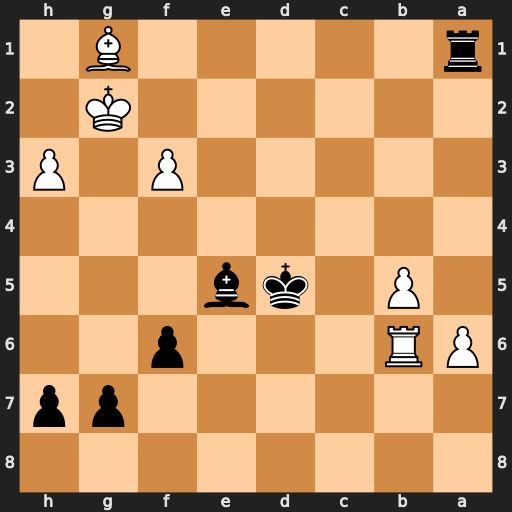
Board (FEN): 8/6pp/PR3p2/1P1kb3/8/5P1P/6K1/r5B1
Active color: b
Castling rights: -
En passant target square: -
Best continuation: Rxg1+ Kxg1 Bd4+ Kh2 Bxb6